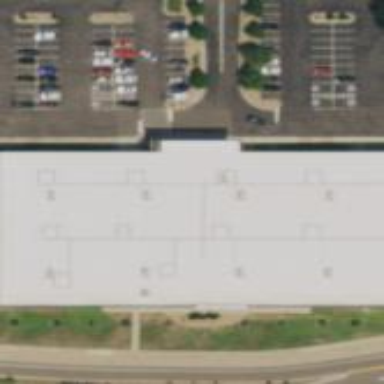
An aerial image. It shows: Retail building.